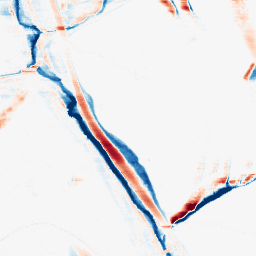
Category: morphological
Decomposition family: morphological_rect
Decomposition parameters: operation: average
width: 20
height: 3
Upsampling method: lanczos
Upsampling parameters: scale: 8
Upsampling scale: 8